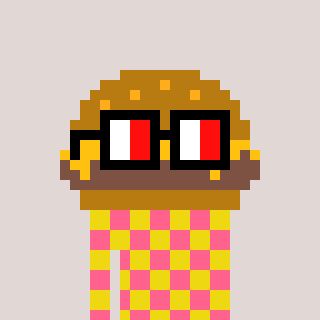
a pixel art character with square glasses with black frames and red eyes, a burger-shaped head and a yellow-colored body on a warm background